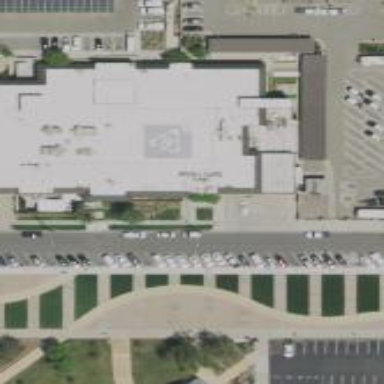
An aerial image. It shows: Police building.